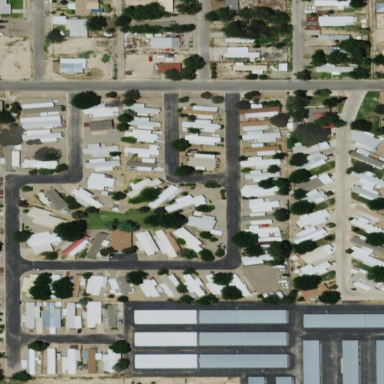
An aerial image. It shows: Residential area known as trailer park.